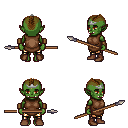
a pixel art fantasy rpg character, female body template, orc, green skin, brown tunic, gold greaves, brown short mohawk hairstyle, silver tiara, leather bracers, brown shoes, spear, four views (front, back, left, right), 2x2 character sprite sheet, small pixel art, hard edges, no anti-aliasing